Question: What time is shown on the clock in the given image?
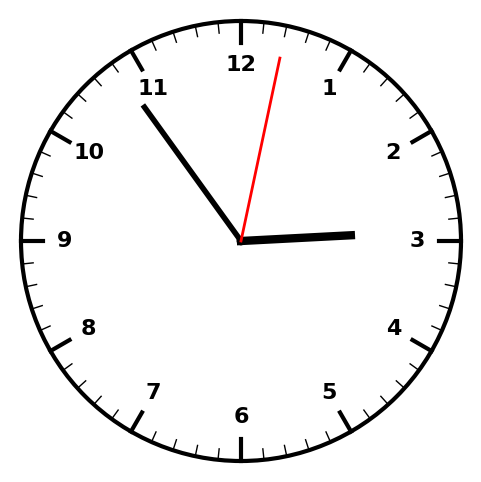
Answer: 02:54:02